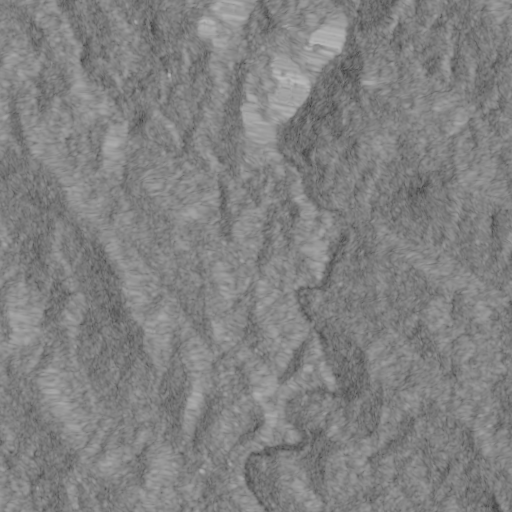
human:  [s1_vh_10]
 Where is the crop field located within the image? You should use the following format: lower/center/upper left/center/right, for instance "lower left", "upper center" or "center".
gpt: The crop field is located in the lower left of the image.
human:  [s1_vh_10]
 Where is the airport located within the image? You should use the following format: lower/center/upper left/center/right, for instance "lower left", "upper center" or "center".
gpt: There is no airport in the image.

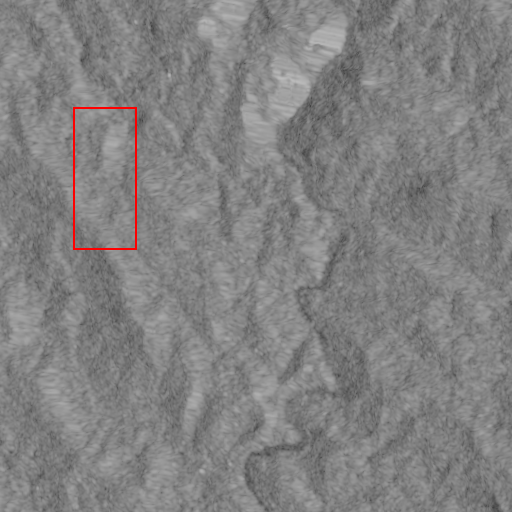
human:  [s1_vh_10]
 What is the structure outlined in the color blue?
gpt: There is no blue outline.
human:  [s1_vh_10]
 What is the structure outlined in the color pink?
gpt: There is no structure outlined in pink.